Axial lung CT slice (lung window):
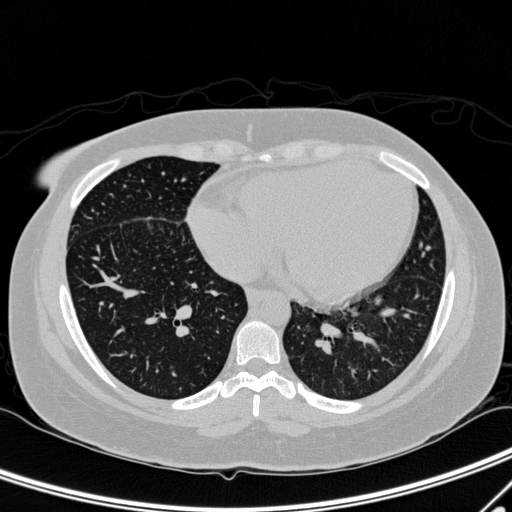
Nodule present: no